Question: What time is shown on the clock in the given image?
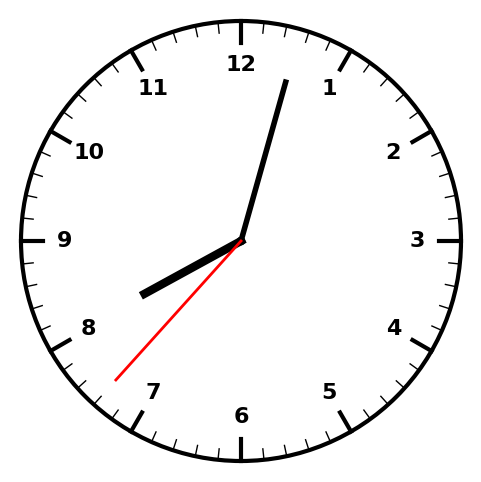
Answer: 08:02:37